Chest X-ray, AP view. Patient: 35 years old, sex F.
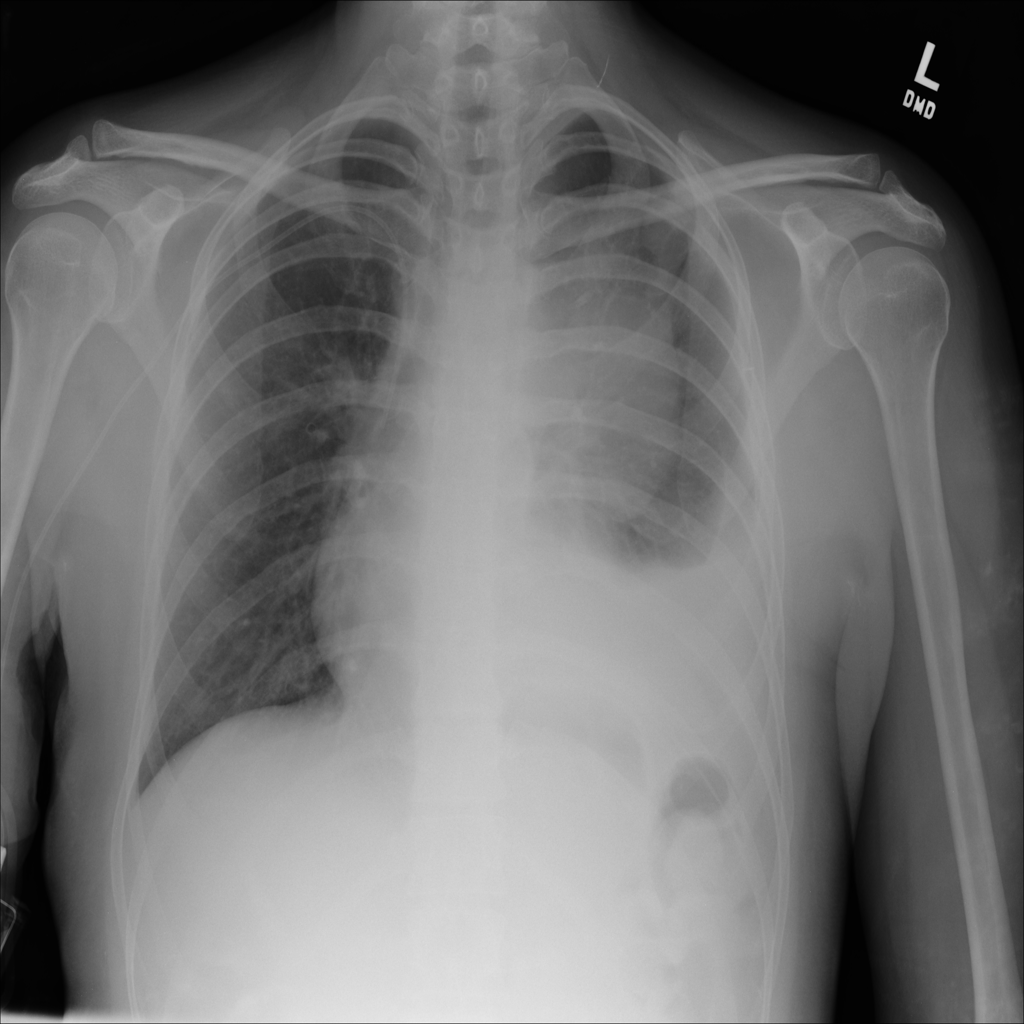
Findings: No Finding